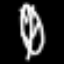
Label: leaf